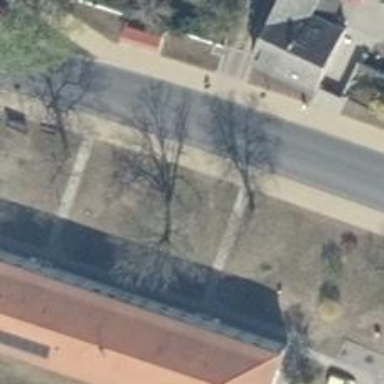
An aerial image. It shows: Sidewalk.